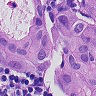
Metastatic tissue present: yes